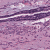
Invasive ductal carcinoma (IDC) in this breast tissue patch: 1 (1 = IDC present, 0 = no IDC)